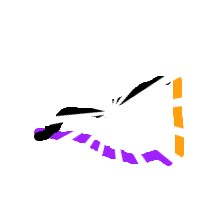
Shape: triangle